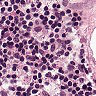
Metastatic tissue present: no